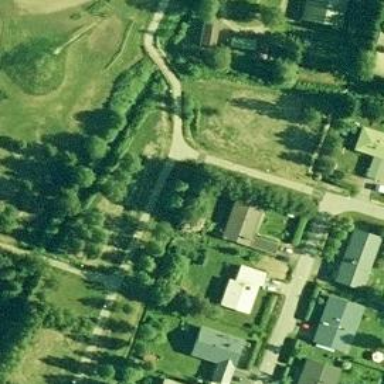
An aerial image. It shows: Asphalt cycleway.